Field crop: maize
Growth stage: 2
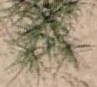
Species: salsola